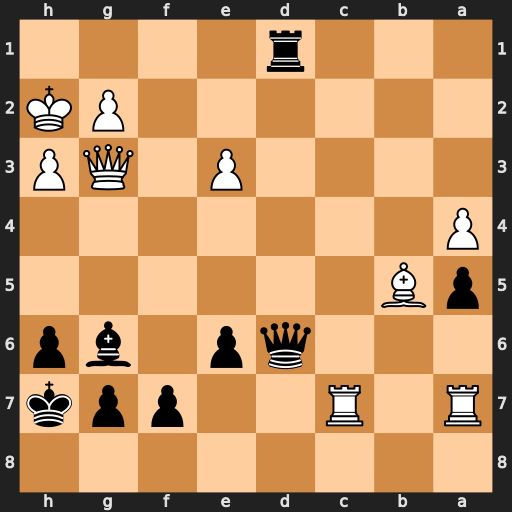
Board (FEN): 8/R1R2ppk/3qp1bp/pB6/P7/4P1QP/6PK/3r4
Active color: b
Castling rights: -
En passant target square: -
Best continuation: Rh1+ Kxh1 Qxg3